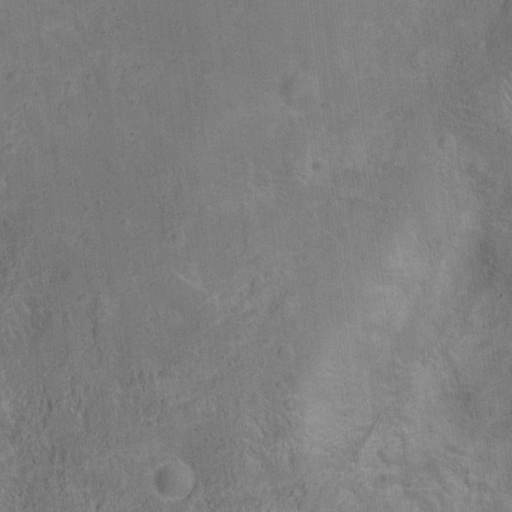
Classes present: Background